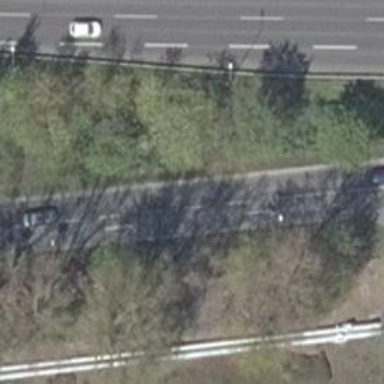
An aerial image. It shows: Trunk link highway.